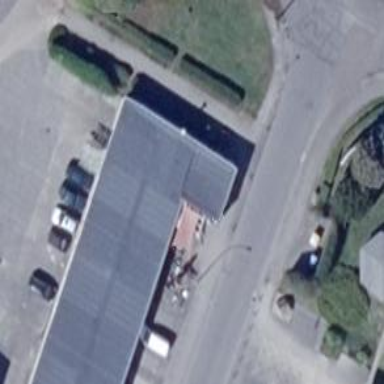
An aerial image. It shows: Fast food establishment.